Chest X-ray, PA view. Patient: 77 years old, sex F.
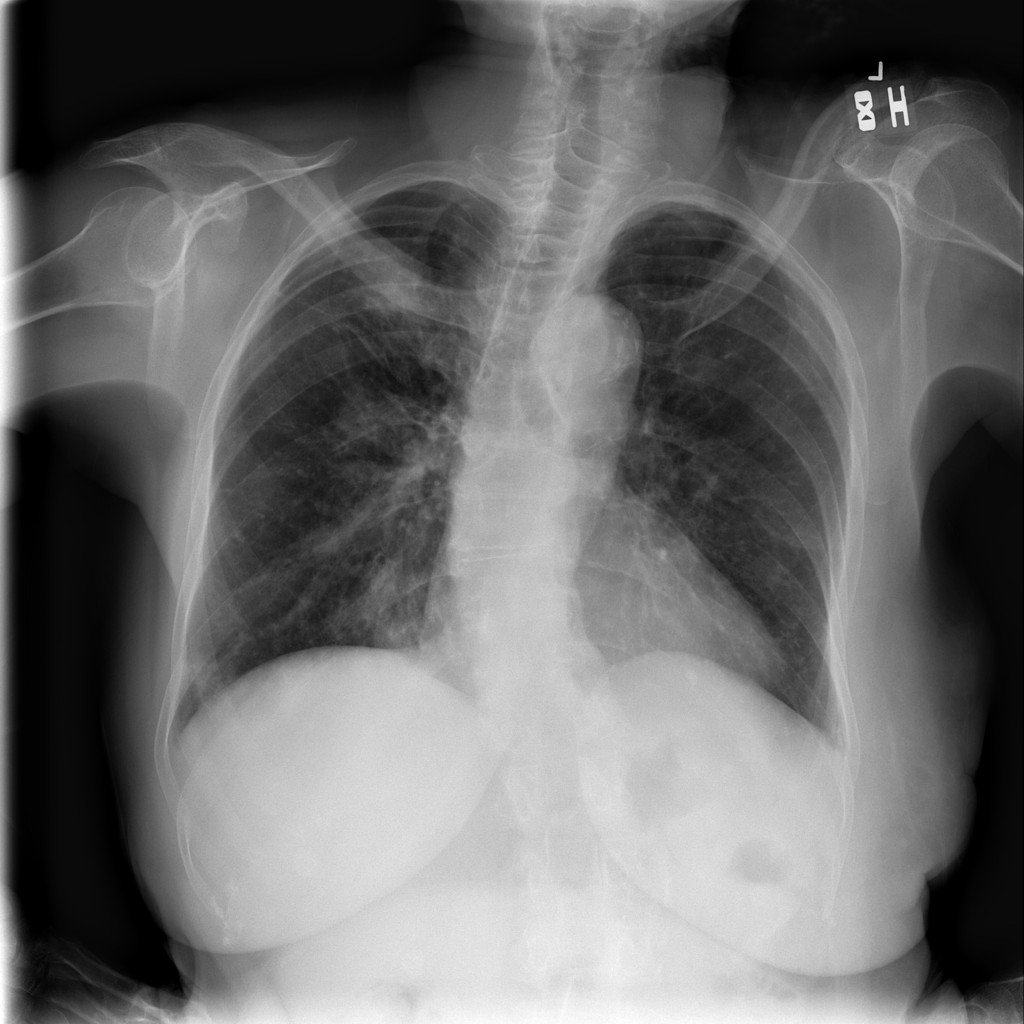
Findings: Infiltration